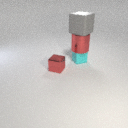
large gray rubber cube above large red metal cylinder